Question: In G-codes a clockwise arc can be specified by e.g.
'''
G02 X2 Y0 R2
'''
This code should give an arc between the current position and (2,0) with radius=2.
According to several sources (And Math) <URL>
There will always be two circles/arcs that satisfies these conditions each with a clockwise arc.

Which one is chosen and is it implementation/manufacturer dependent?
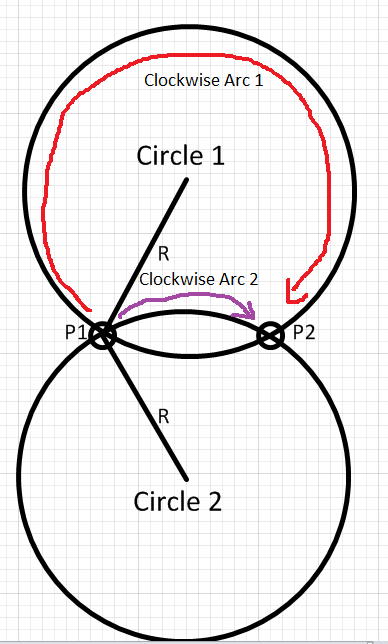
Answer: According to <URL>, it depends on the controller. Some controller use the sign of the radius to choose, some never lets you make an arc of more than 90deg.
> Given the two choices shown, the controller chooses the path based on the sign of the radius. Negative forces the longer arc, positive the shorter. The negative sign forces the controller to seek a viable arc of more than 180 degrees.Some controllers are touchier still and will not program an arc that crosses a quadrant line. Hence, the largest angle an arc can follow is 90 degrees, and that angle must not cross 0, 90, 180, or 270 degrees. For angles of 90 degrees that cross a quadrant line, they must be broken into two pieces, with the join between the pieces being right on the quadrant line.